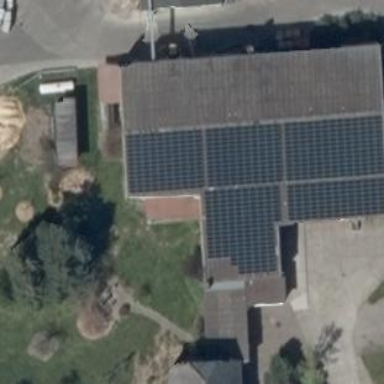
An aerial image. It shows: Solar photovoltaic panel generating electricity through small installation.